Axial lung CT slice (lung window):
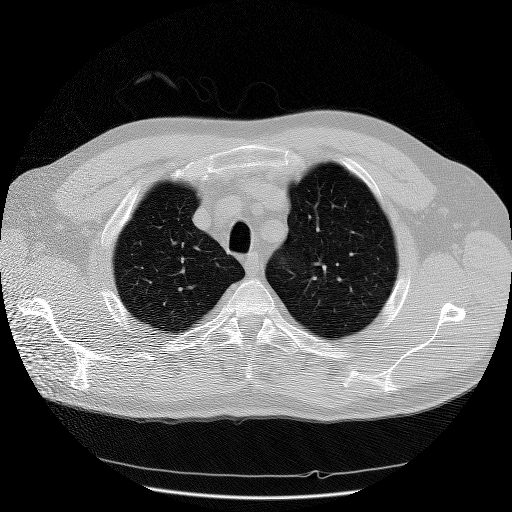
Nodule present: no